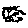
Label: zigzag